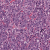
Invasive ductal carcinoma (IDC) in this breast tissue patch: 1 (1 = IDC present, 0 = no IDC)